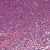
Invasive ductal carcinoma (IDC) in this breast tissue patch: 1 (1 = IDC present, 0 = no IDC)